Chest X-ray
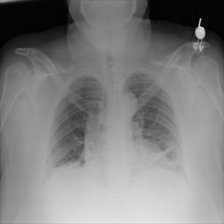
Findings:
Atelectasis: positive
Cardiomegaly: negative
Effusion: negative
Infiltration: negative
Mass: negative
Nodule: negative
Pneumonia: negative
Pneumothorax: negative
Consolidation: negative
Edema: negative
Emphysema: negative
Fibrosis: negative
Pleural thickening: negative
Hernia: negative